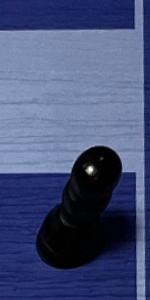
Label: Pawn_Black